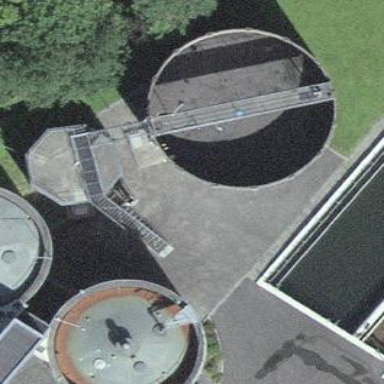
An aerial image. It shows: Storage tank building.